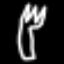
Label: fork